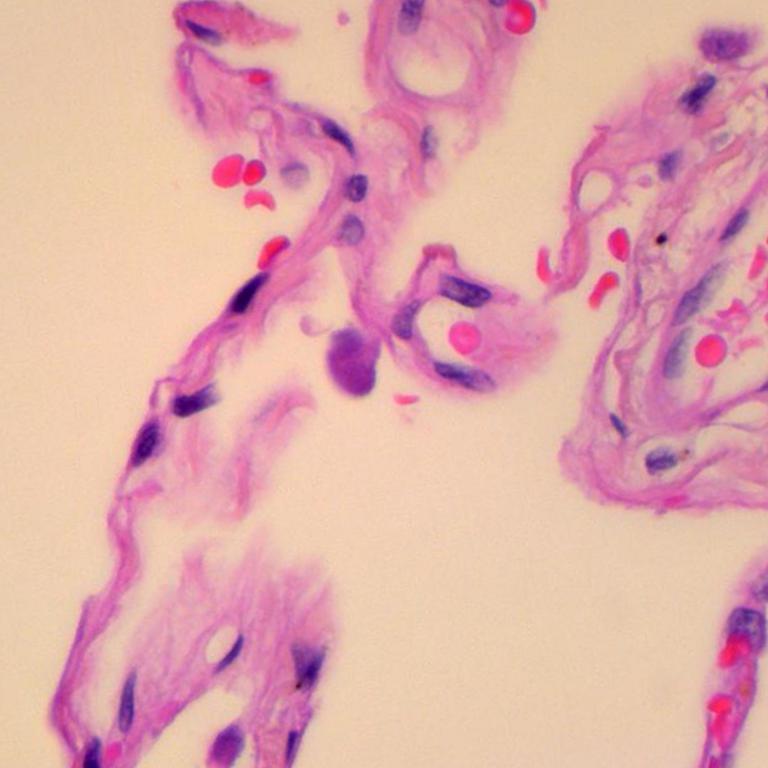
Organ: lung
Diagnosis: benign